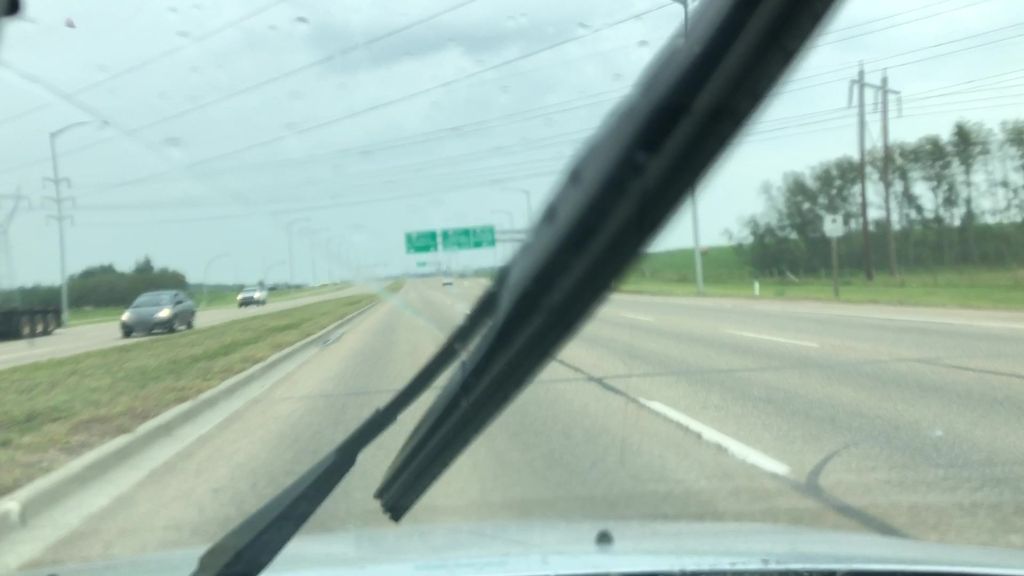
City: edmonton